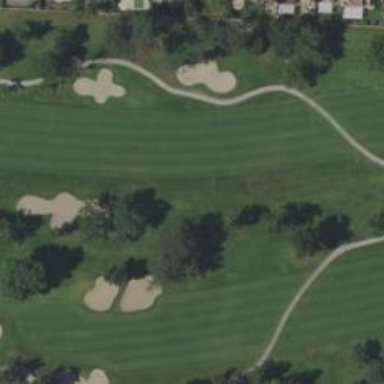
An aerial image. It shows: View of golf hole.